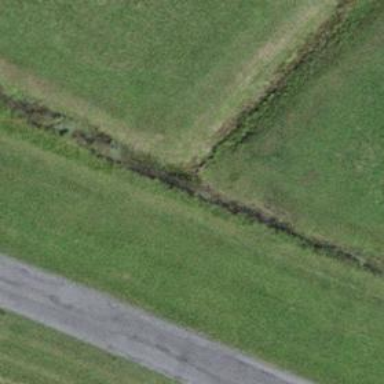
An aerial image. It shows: Ditch in the surroundings.